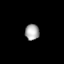
Tissue: lung
Cell type: Endothelial cells
Senescence score: 0.5922
Nuclear area (px): 223
Mean DAPI intensity: 166.623